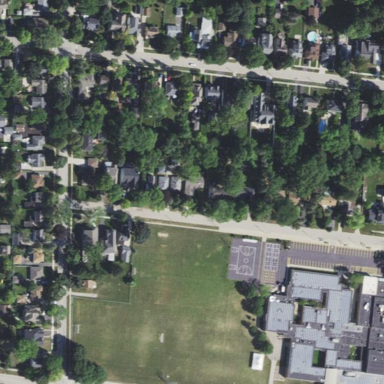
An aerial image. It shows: School.